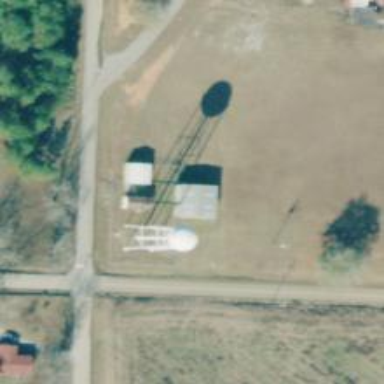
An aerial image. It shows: Water tower that is man-made.